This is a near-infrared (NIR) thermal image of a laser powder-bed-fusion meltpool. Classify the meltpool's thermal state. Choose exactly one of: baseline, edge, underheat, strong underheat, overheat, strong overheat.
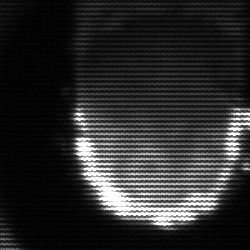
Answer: baseline